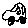
Label: car